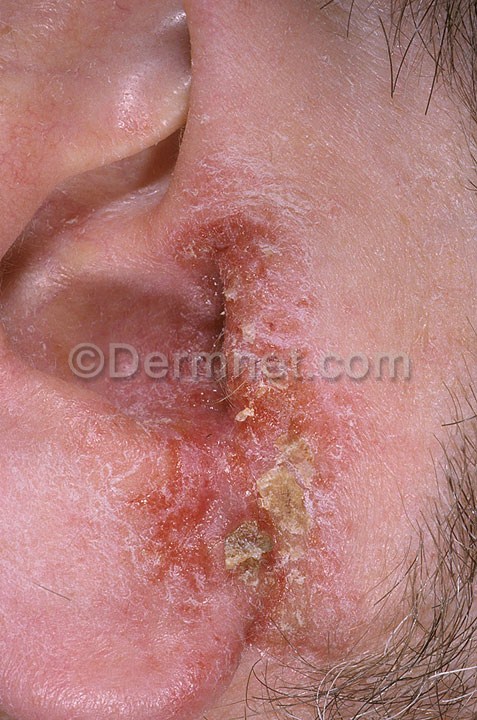
Disease: Eczema Photos